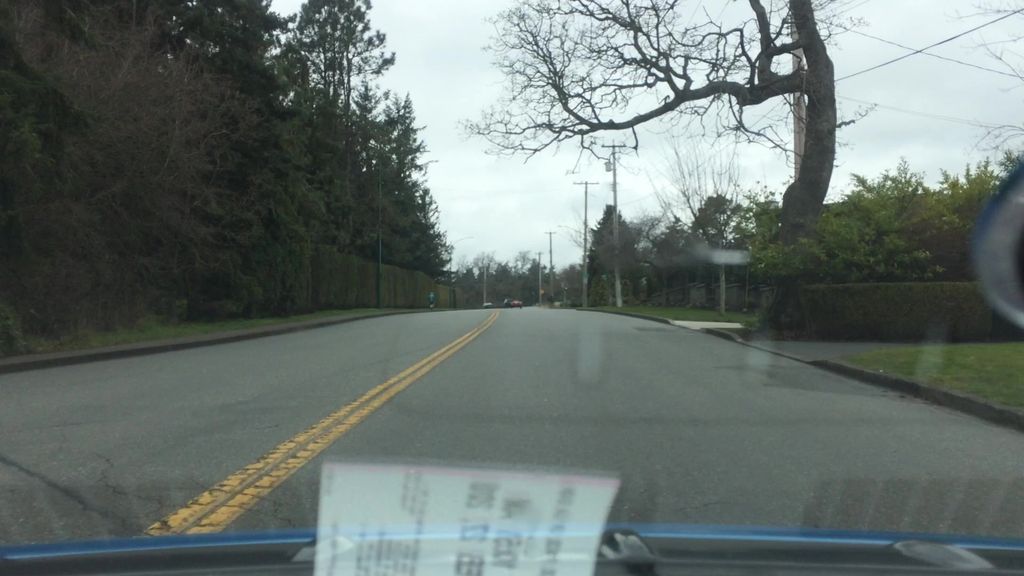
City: victoria